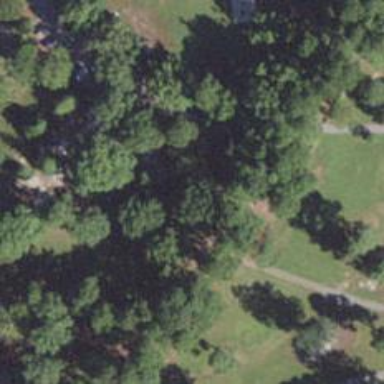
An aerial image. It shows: Disc golf basket.